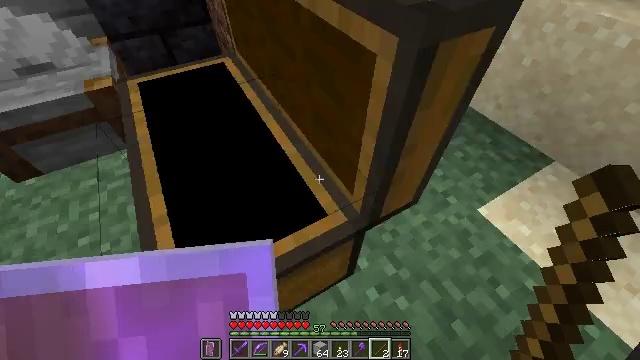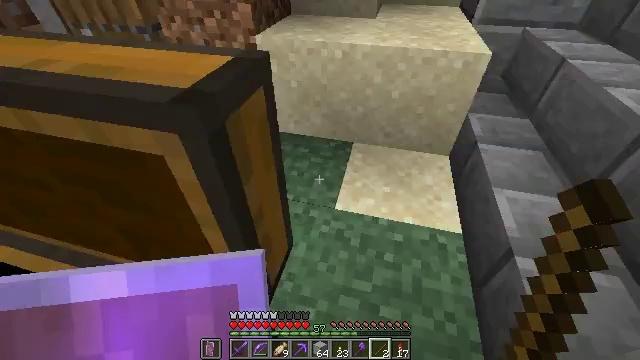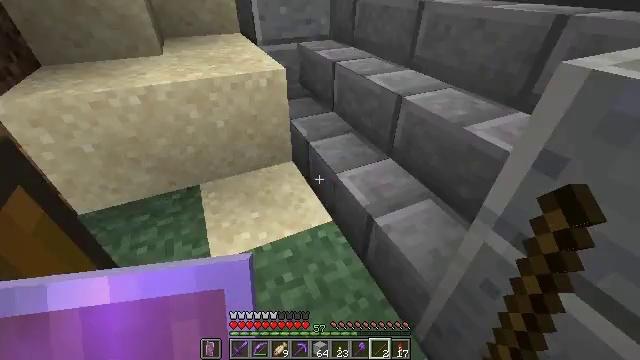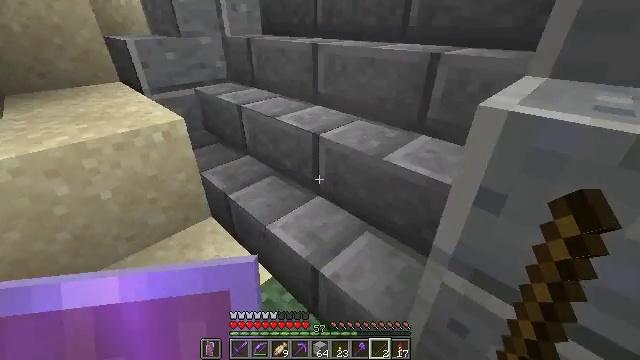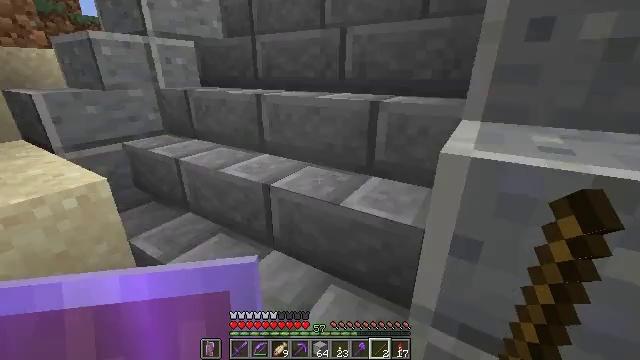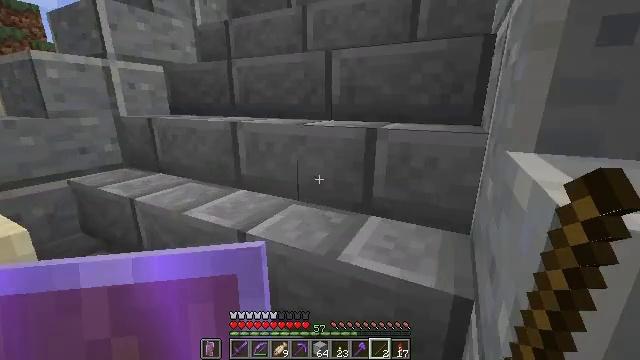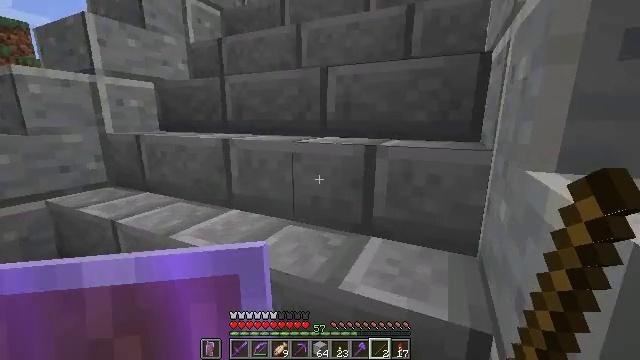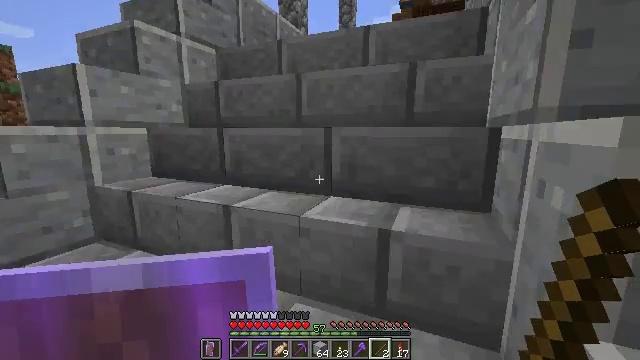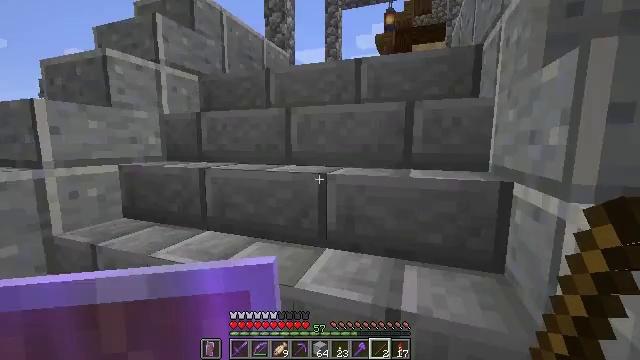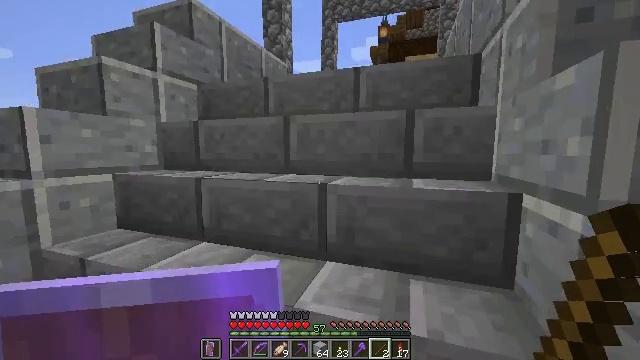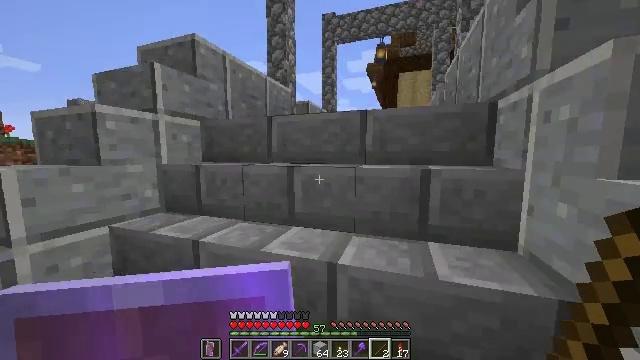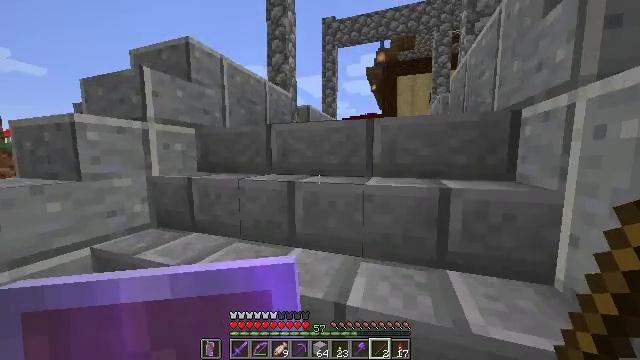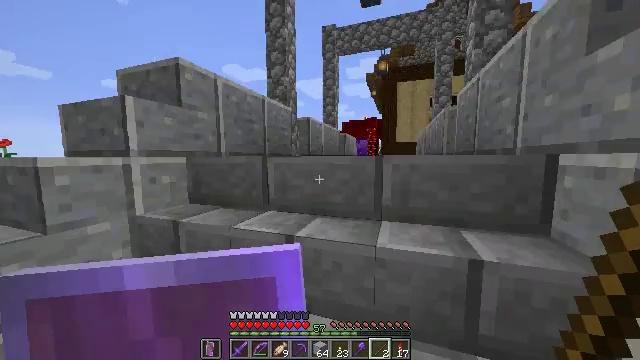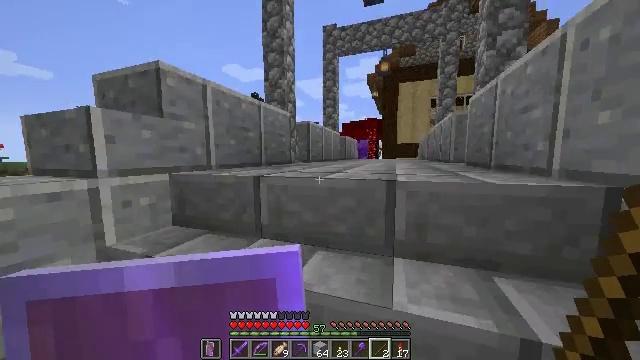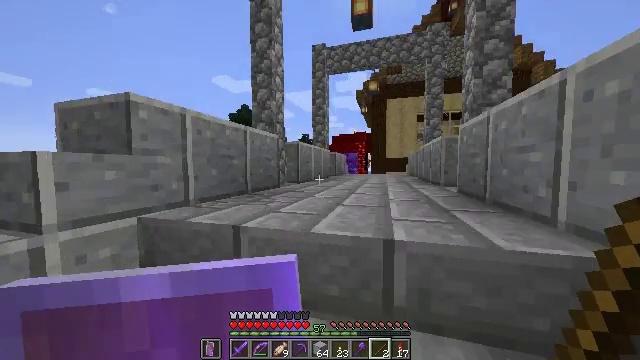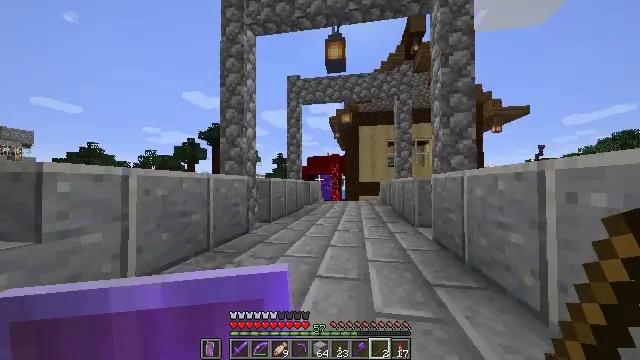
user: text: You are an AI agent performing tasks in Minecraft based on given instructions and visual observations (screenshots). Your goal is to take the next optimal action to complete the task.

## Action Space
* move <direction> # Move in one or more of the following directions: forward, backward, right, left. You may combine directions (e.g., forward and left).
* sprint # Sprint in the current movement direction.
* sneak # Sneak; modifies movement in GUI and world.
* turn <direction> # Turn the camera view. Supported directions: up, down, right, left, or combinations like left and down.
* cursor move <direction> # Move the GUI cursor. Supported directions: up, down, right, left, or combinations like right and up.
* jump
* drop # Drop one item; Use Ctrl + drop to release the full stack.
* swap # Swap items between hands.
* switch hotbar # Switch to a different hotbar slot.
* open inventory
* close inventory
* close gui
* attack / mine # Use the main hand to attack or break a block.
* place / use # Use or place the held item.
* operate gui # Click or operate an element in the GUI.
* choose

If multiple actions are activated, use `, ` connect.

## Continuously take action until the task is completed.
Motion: motion action
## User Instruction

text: Attack the brown shulker box to remove it.
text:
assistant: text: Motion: move forward, turn right and up
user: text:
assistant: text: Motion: move forward, turn right and up
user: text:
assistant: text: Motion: move forward, turn right and up
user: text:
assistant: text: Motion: move forward, turn right and up
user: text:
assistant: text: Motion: move forward, turn right and up
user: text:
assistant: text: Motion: move forward, turn right and up
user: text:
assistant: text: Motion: move forward, sprint, turn right and up
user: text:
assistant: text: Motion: move forward, sprint, turn right and up
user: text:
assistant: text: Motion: move forward, sprint, turn up
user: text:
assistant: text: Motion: move forward, sprint
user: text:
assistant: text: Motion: move forward, sprint
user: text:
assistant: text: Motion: move forward, sprint
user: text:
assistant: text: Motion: move forward, sprint
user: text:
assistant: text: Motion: move forward, sprint, turn right and up
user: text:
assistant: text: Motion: move forward, sprint, turn right and up
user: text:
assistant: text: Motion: move forward, sprint, turn right and up
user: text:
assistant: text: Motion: move forward, sprint
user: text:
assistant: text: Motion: move forward, sprint
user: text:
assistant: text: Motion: move forward, sprint
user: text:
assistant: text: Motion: move forward, sprint, turn right and down
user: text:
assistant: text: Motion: move forward, sprint, turn right and down, jump
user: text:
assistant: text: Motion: move forward, sprint, jump
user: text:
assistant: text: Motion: move forward, sprint, jump
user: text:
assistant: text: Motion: move forward, sprint, turn down, jump
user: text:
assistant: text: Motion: move forward, sprint, turn right and down
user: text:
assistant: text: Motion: move forward, sprint, turn right and down
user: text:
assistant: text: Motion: move forward, sprint
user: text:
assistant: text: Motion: move forward, sprint
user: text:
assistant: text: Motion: move forward, sprint
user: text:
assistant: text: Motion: move forward, sprint